Question: I have a problem with my css. There is a mysterious margin above name in second table-cell div. Please see more at: <URL>
'''
<div id="comment">
<div id="left_side">
<div id="comment_picture">
<img src="https://safebash.com/users/16556250737679624820/pictures/profile/4fa22e3ff2d4828b20d8c5561181b17b_nano.jpg">
</div>
</div>
<div id="right_side">
<div id="comment_name">Peter</div>
</div>
</div>
'''
CSS
'''
#comment {
width: 550px;
height: 50px;
display: table;
}
#left_side {
width: 40px;
background: #00ff00;
display: table-cell;
}
#right_side {
background: #ff0000;
display: table-cell;
}
'''
UPDATE:
this is what I want to achieve

(vectors from Illustrator)
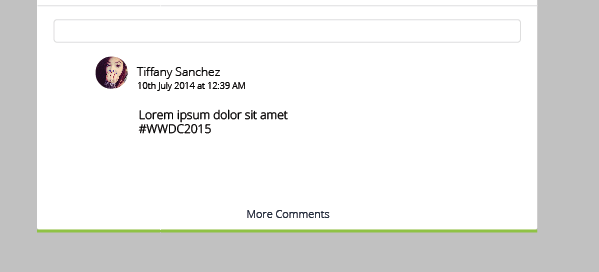
Answer: '''
#right_side {
background: #ff0000;
display: table-cell;
vertical-align:top;}
'''
If I am understanding correctly, this is all you have to do to get the text 'Peter' to not have that spacing at the top.